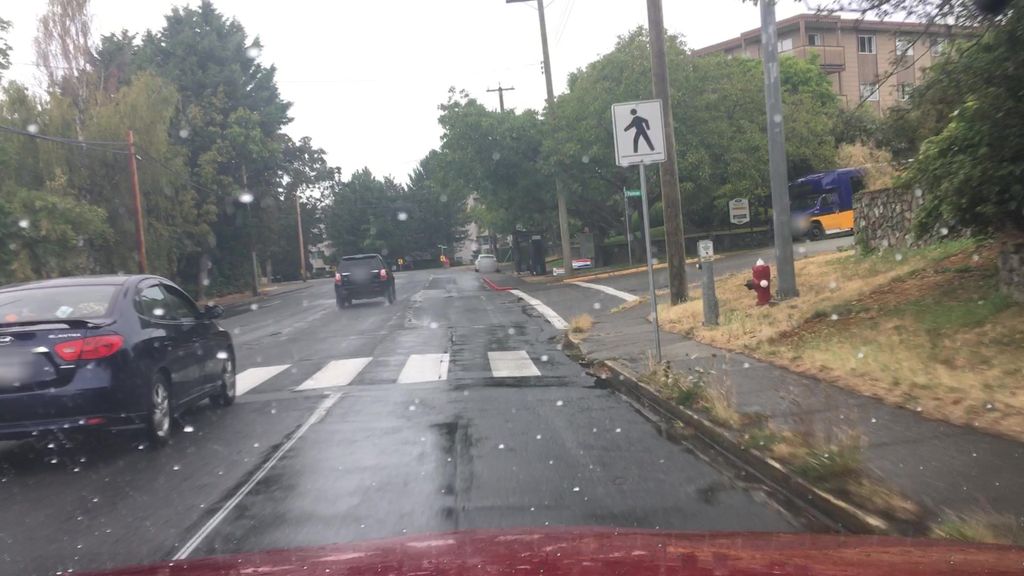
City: victoria